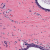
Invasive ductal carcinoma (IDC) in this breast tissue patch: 0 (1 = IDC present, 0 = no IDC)